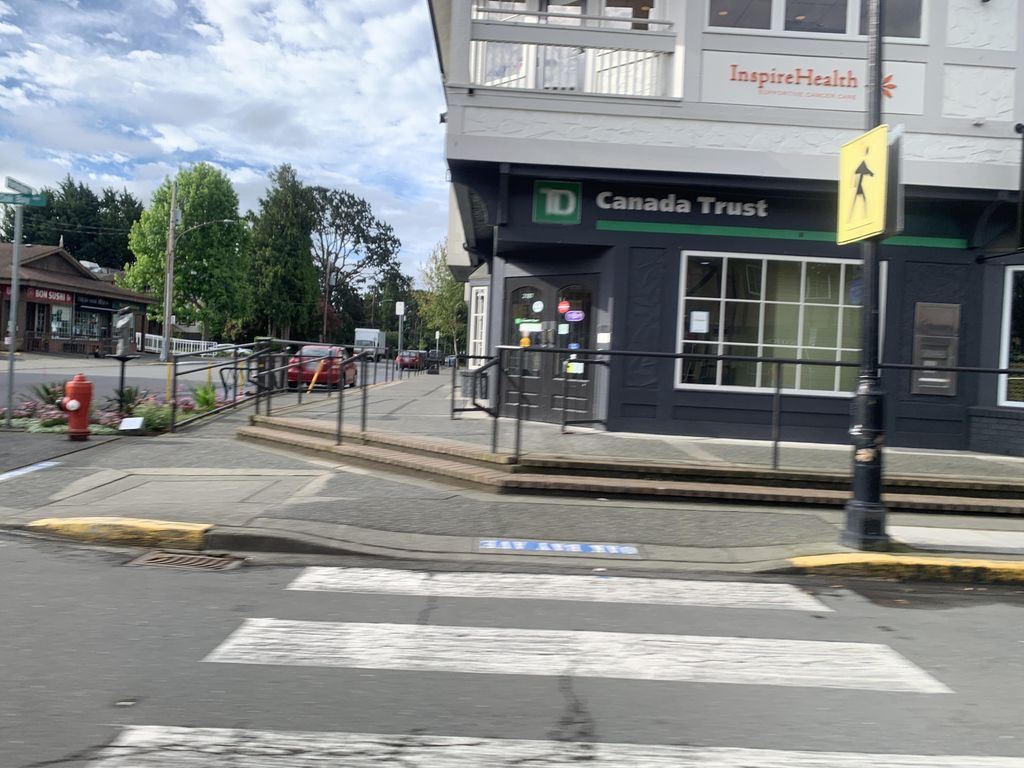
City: victoria